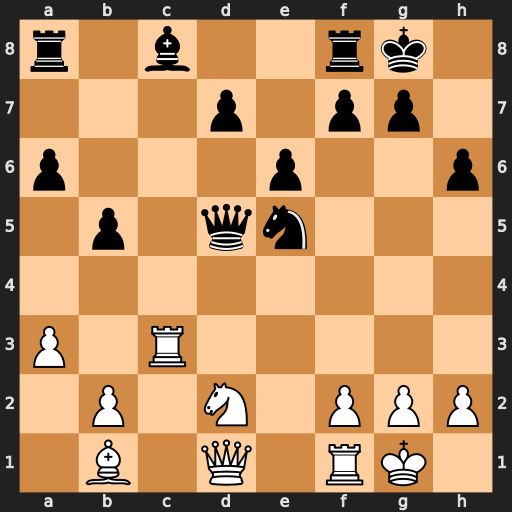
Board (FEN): r1b2rk1/3p1pp1/p3p2p/1p1qn3/8/P1R5/1P1N1PPP/1B1Q1RK1
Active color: w
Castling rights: -
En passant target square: -
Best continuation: Be4 Qd4 Bxa8